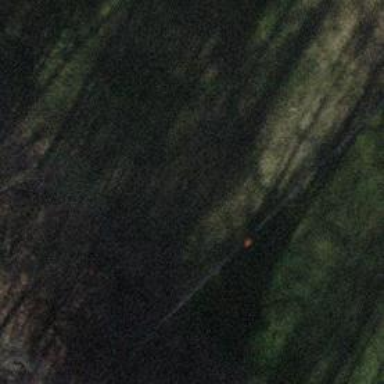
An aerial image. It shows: Pipeline marker.